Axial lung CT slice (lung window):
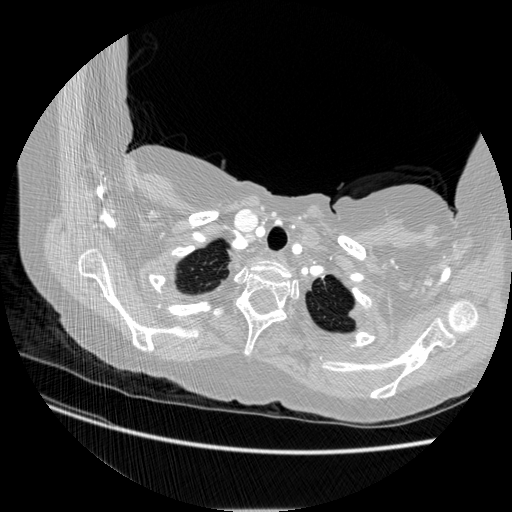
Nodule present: no